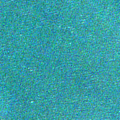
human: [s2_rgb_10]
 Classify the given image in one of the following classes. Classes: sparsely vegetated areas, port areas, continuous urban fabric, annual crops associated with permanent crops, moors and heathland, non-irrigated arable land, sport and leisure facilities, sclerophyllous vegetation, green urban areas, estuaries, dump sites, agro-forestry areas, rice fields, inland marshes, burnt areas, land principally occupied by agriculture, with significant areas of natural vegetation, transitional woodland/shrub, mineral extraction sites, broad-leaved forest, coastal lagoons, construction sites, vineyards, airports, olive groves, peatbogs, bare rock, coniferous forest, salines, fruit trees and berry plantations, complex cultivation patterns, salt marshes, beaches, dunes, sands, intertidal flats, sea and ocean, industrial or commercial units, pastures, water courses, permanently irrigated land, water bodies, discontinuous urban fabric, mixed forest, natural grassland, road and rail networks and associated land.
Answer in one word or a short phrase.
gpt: sea and ocean